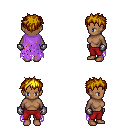
a pixel art fantasy rpg character, female body template, human, dark skin, maroon tattered cape, red pants, blonde bedhead hairstyle, metal gloves, four views (front, back, left, right), 2x2 character sprite sheet, small pixel art, hard edges, no anti-aliasing